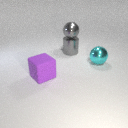
large cyan metal sphere to the right of large purple rubber cube